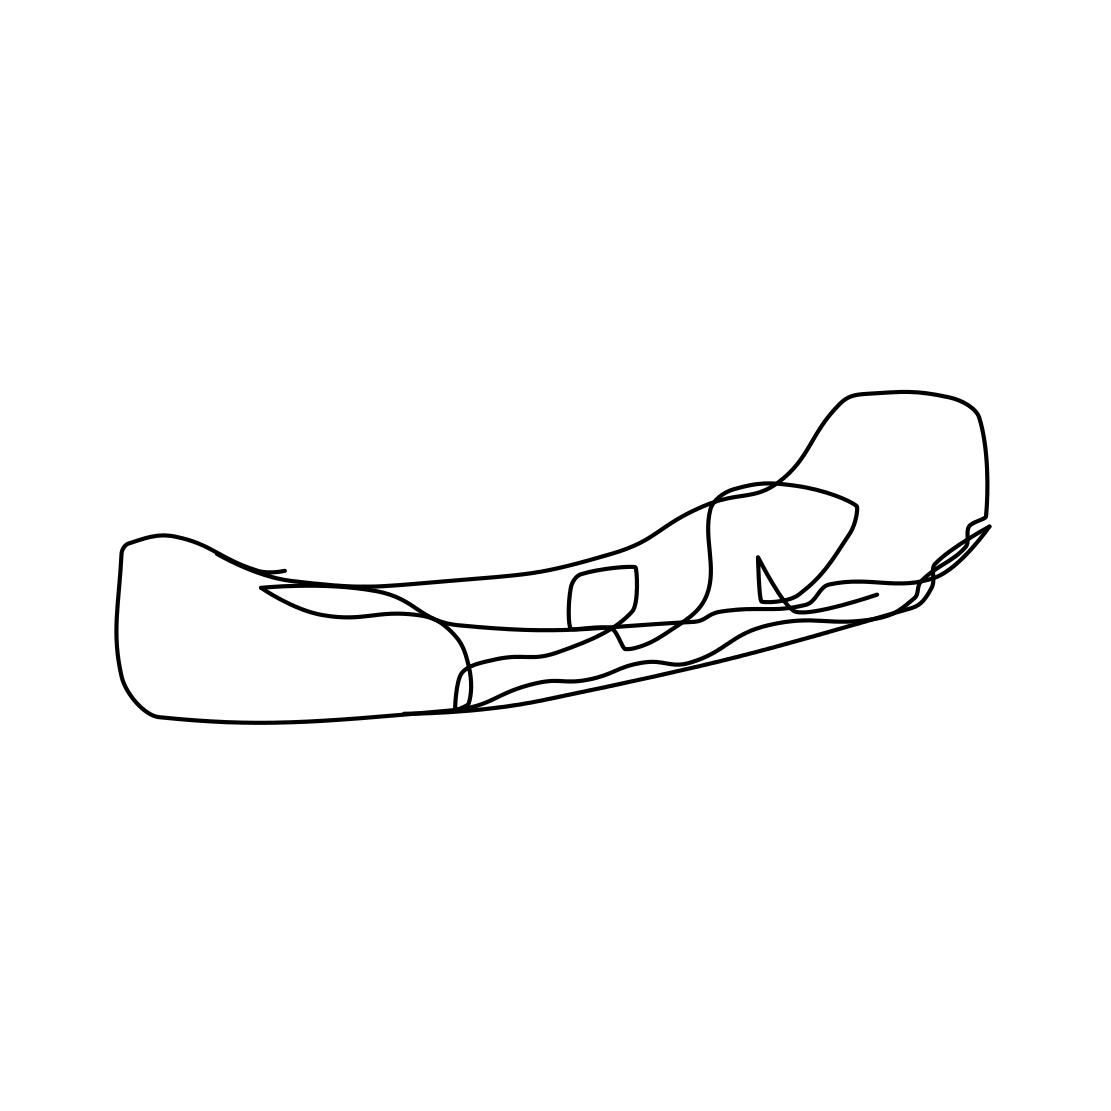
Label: snowboard